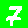
Digit: 7